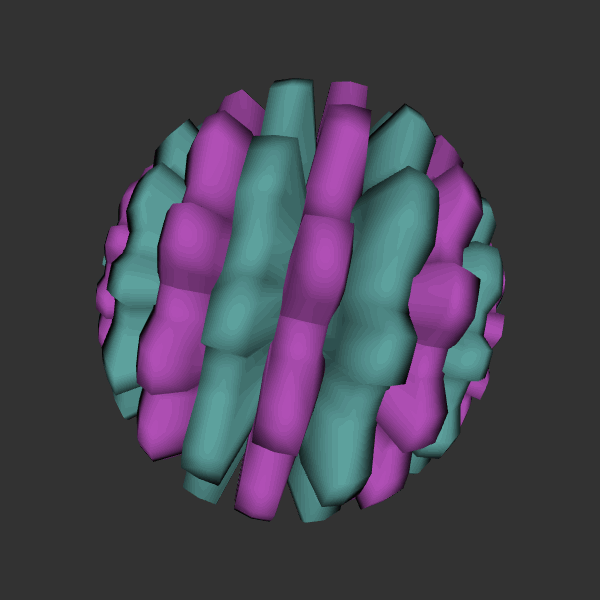
Background: dark